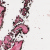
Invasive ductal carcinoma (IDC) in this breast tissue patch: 0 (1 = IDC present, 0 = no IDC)